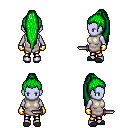
a pixel art fantasy rpg character, female body template, dark elf, purple skin, white tunic, gold greaves, green extra-long topknot hairstyle, gold gloves, gray slippers, dagger, four views (front, back, left, right), 2x2 character sprite sheet, small pixel art, hard edges, no anti-aliasing